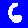
Digit: 6